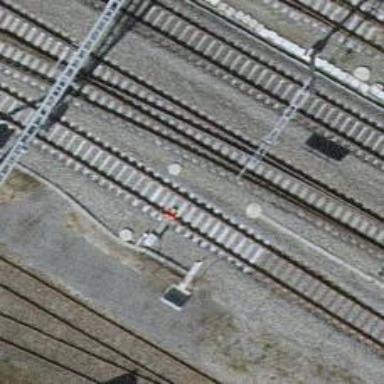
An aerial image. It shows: Wedge used for railway derailment.